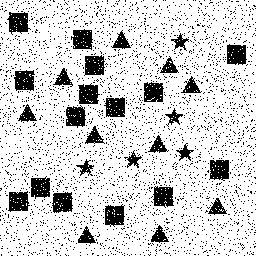
Squares: 15
Triangles: 10
Stars: 5
Total shapes: 30